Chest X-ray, PA view. Patient: 62 years old, sex F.
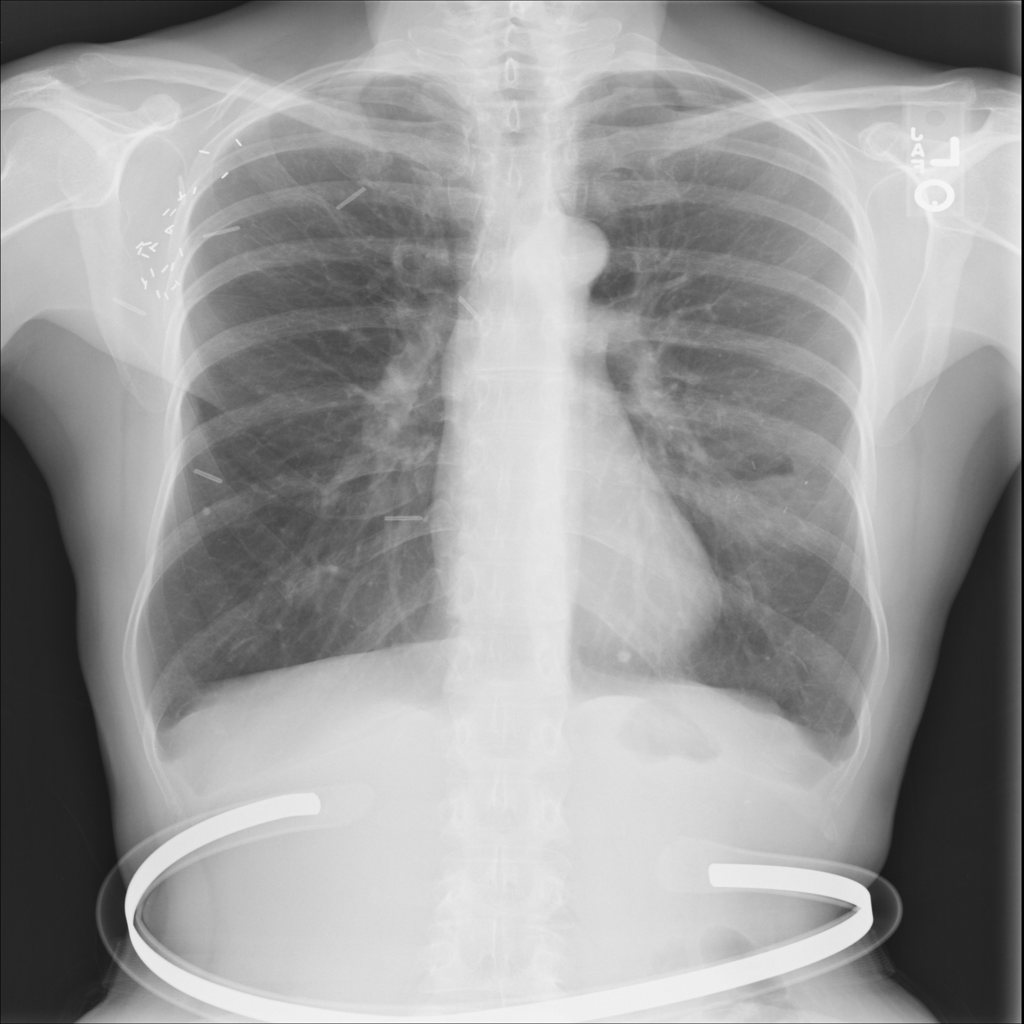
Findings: Nodule